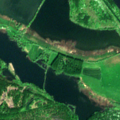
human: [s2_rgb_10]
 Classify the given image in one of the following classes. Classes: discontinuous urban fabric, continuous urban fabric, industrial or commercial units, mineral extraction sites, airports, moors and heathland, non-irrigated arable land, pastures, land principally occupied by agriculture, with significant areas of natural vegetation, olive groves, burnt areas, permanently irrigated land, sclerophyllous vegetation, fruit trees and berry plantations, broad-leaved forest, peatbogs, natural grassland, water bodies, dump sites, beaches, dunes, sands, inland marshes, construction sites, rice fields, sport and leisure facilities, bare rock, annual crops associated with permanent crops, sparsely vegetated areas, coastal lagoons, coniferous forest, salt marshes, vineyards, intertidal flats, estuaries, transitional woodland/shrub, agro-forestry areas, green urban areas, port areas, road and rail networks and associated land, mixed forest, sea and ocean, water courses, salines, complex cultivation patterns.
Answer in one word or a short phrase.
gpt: non-irrigated arable land, land principally occupied by agriculture, with significant areas of natural vegetation, broad-leaved forest, transitional woodland/shrub, water bodies